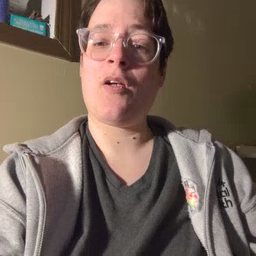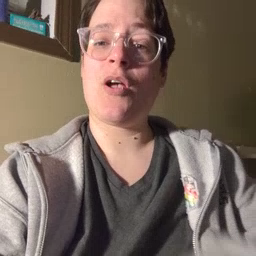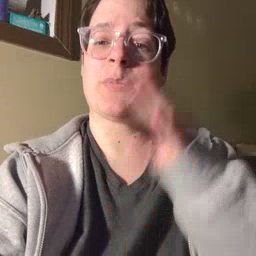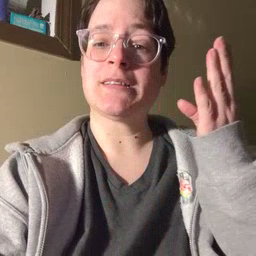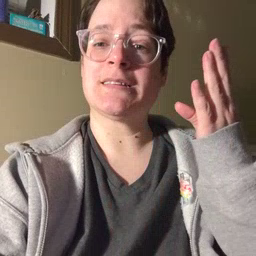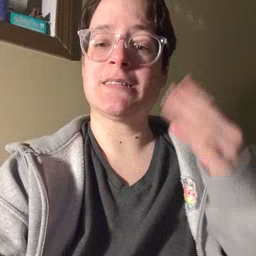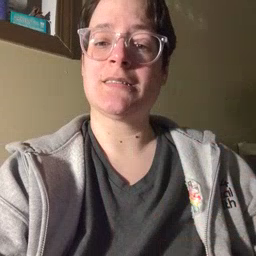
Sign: open